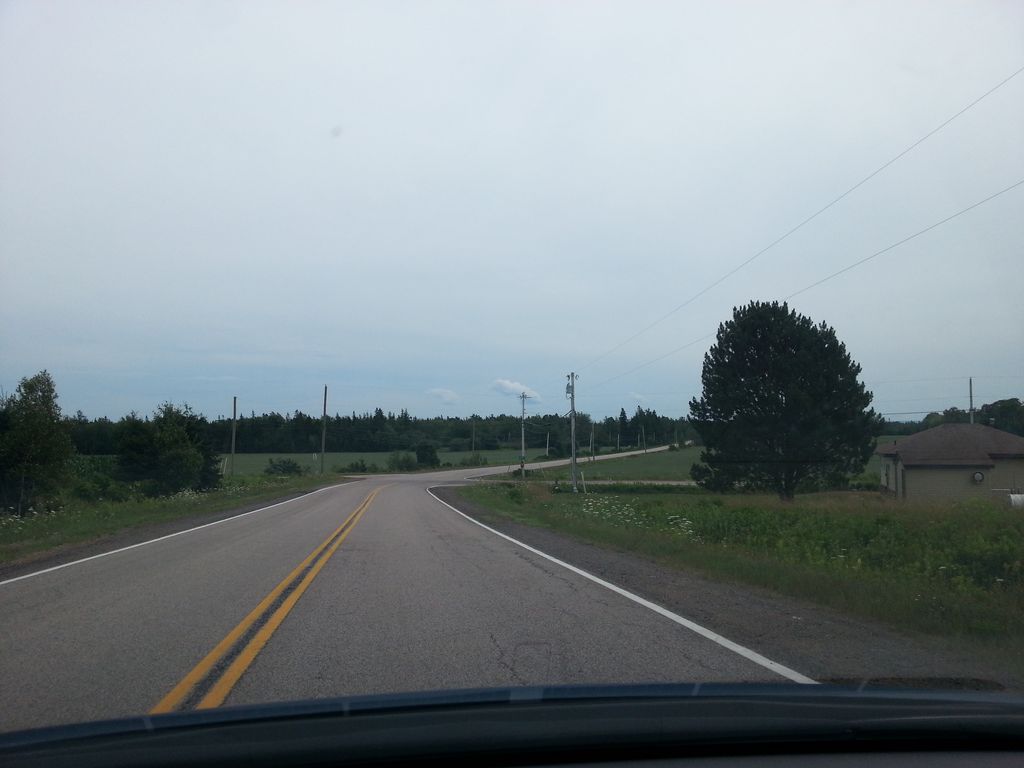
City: charlottetown